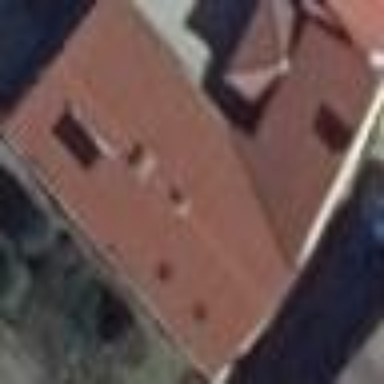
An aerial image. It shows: Gabled roof on residential building.